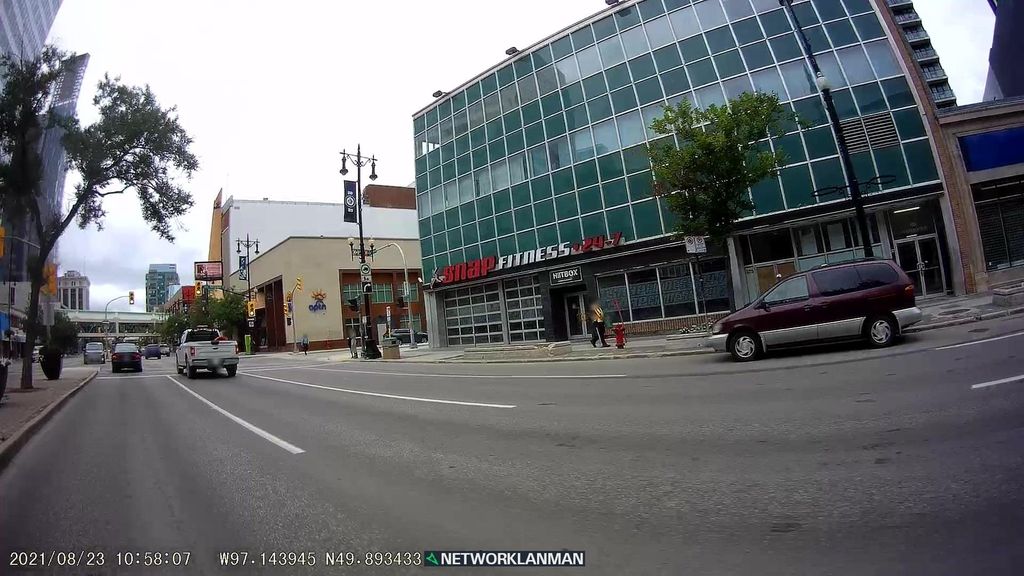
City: winnipeg